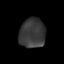
Tissue: lung
Cell type: Epithelial cells
Senescence score: 0.2254
Nuclear area (px): 753
Mean DAPI intensity: 57.307